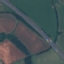
Label: Highway